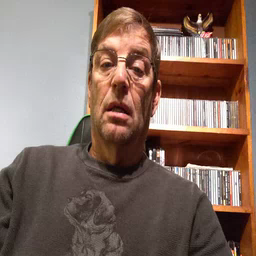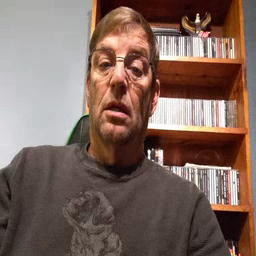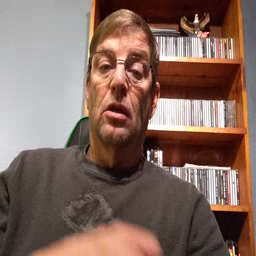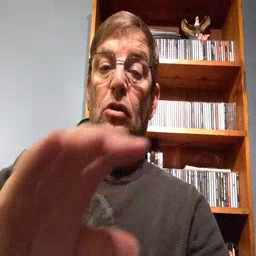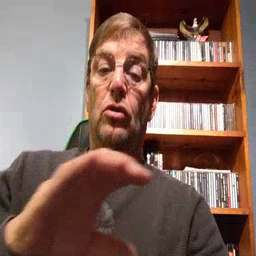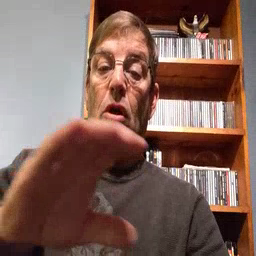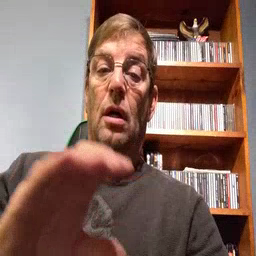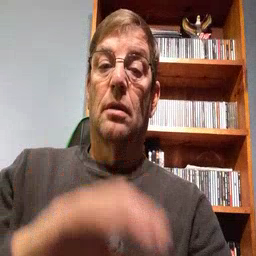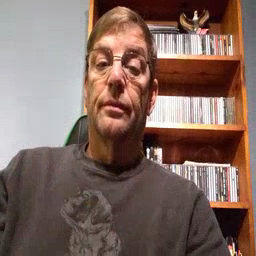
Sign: chocolate